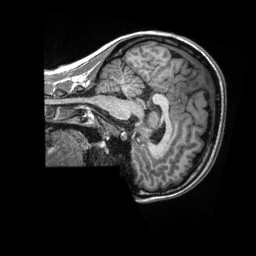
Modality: T1w
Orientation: sagittal
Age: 26
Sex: female
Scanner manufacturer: siemens
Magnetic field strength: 3 T
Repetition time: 2.3 s
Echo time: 0.00288 s